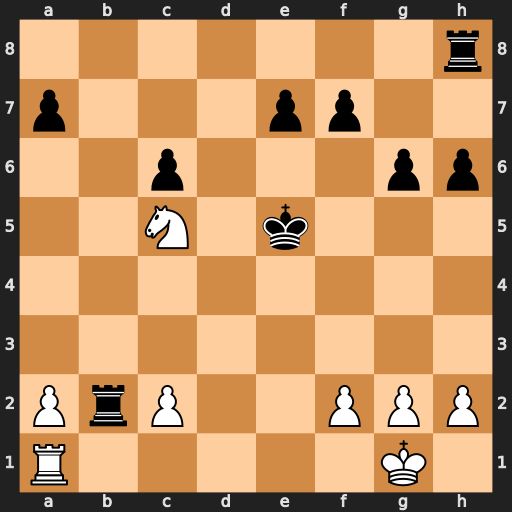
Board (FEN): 7r/p3pp2/2p3pp/2N1k3/8/8/PrP2PPP/R5K1
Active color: w
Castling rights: -
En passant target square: -
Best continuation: Nd3+ Kd4 Nxb2